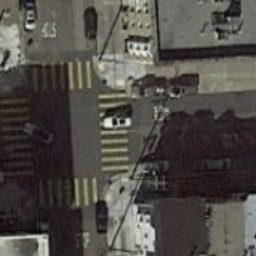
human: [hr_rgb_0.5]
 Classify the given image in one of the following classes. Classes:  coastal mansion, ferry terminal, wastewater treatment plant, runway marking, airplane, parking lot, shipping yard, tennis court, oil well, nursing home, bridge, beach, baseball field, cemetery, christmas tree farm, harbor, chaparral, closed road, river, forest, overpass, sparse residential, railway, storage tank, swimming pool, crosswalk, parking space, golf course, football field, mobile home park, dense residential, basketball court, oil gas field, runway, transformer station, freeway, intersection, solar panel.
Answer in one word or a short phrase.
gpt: crosswalk